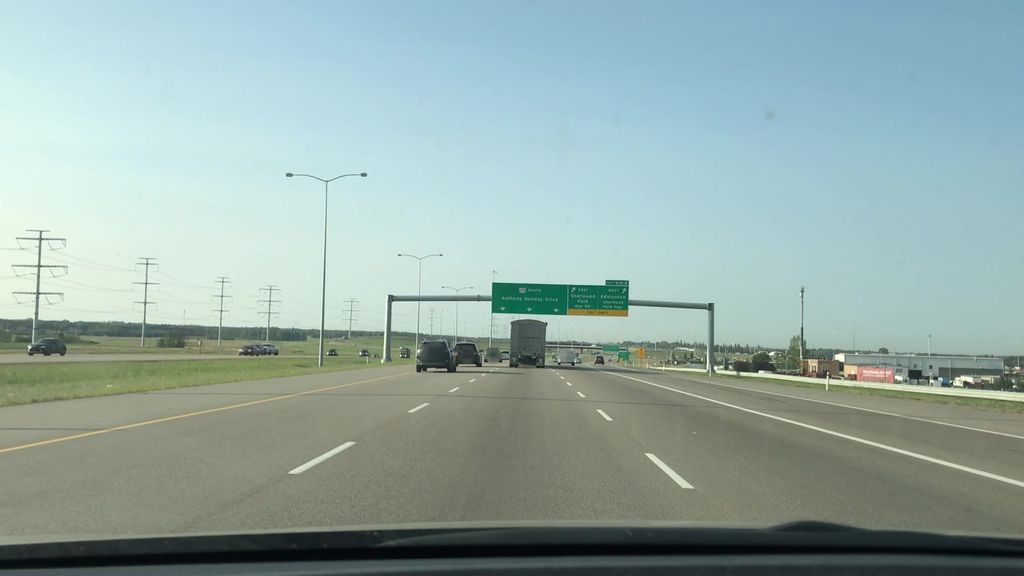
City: edmonton